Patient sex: F
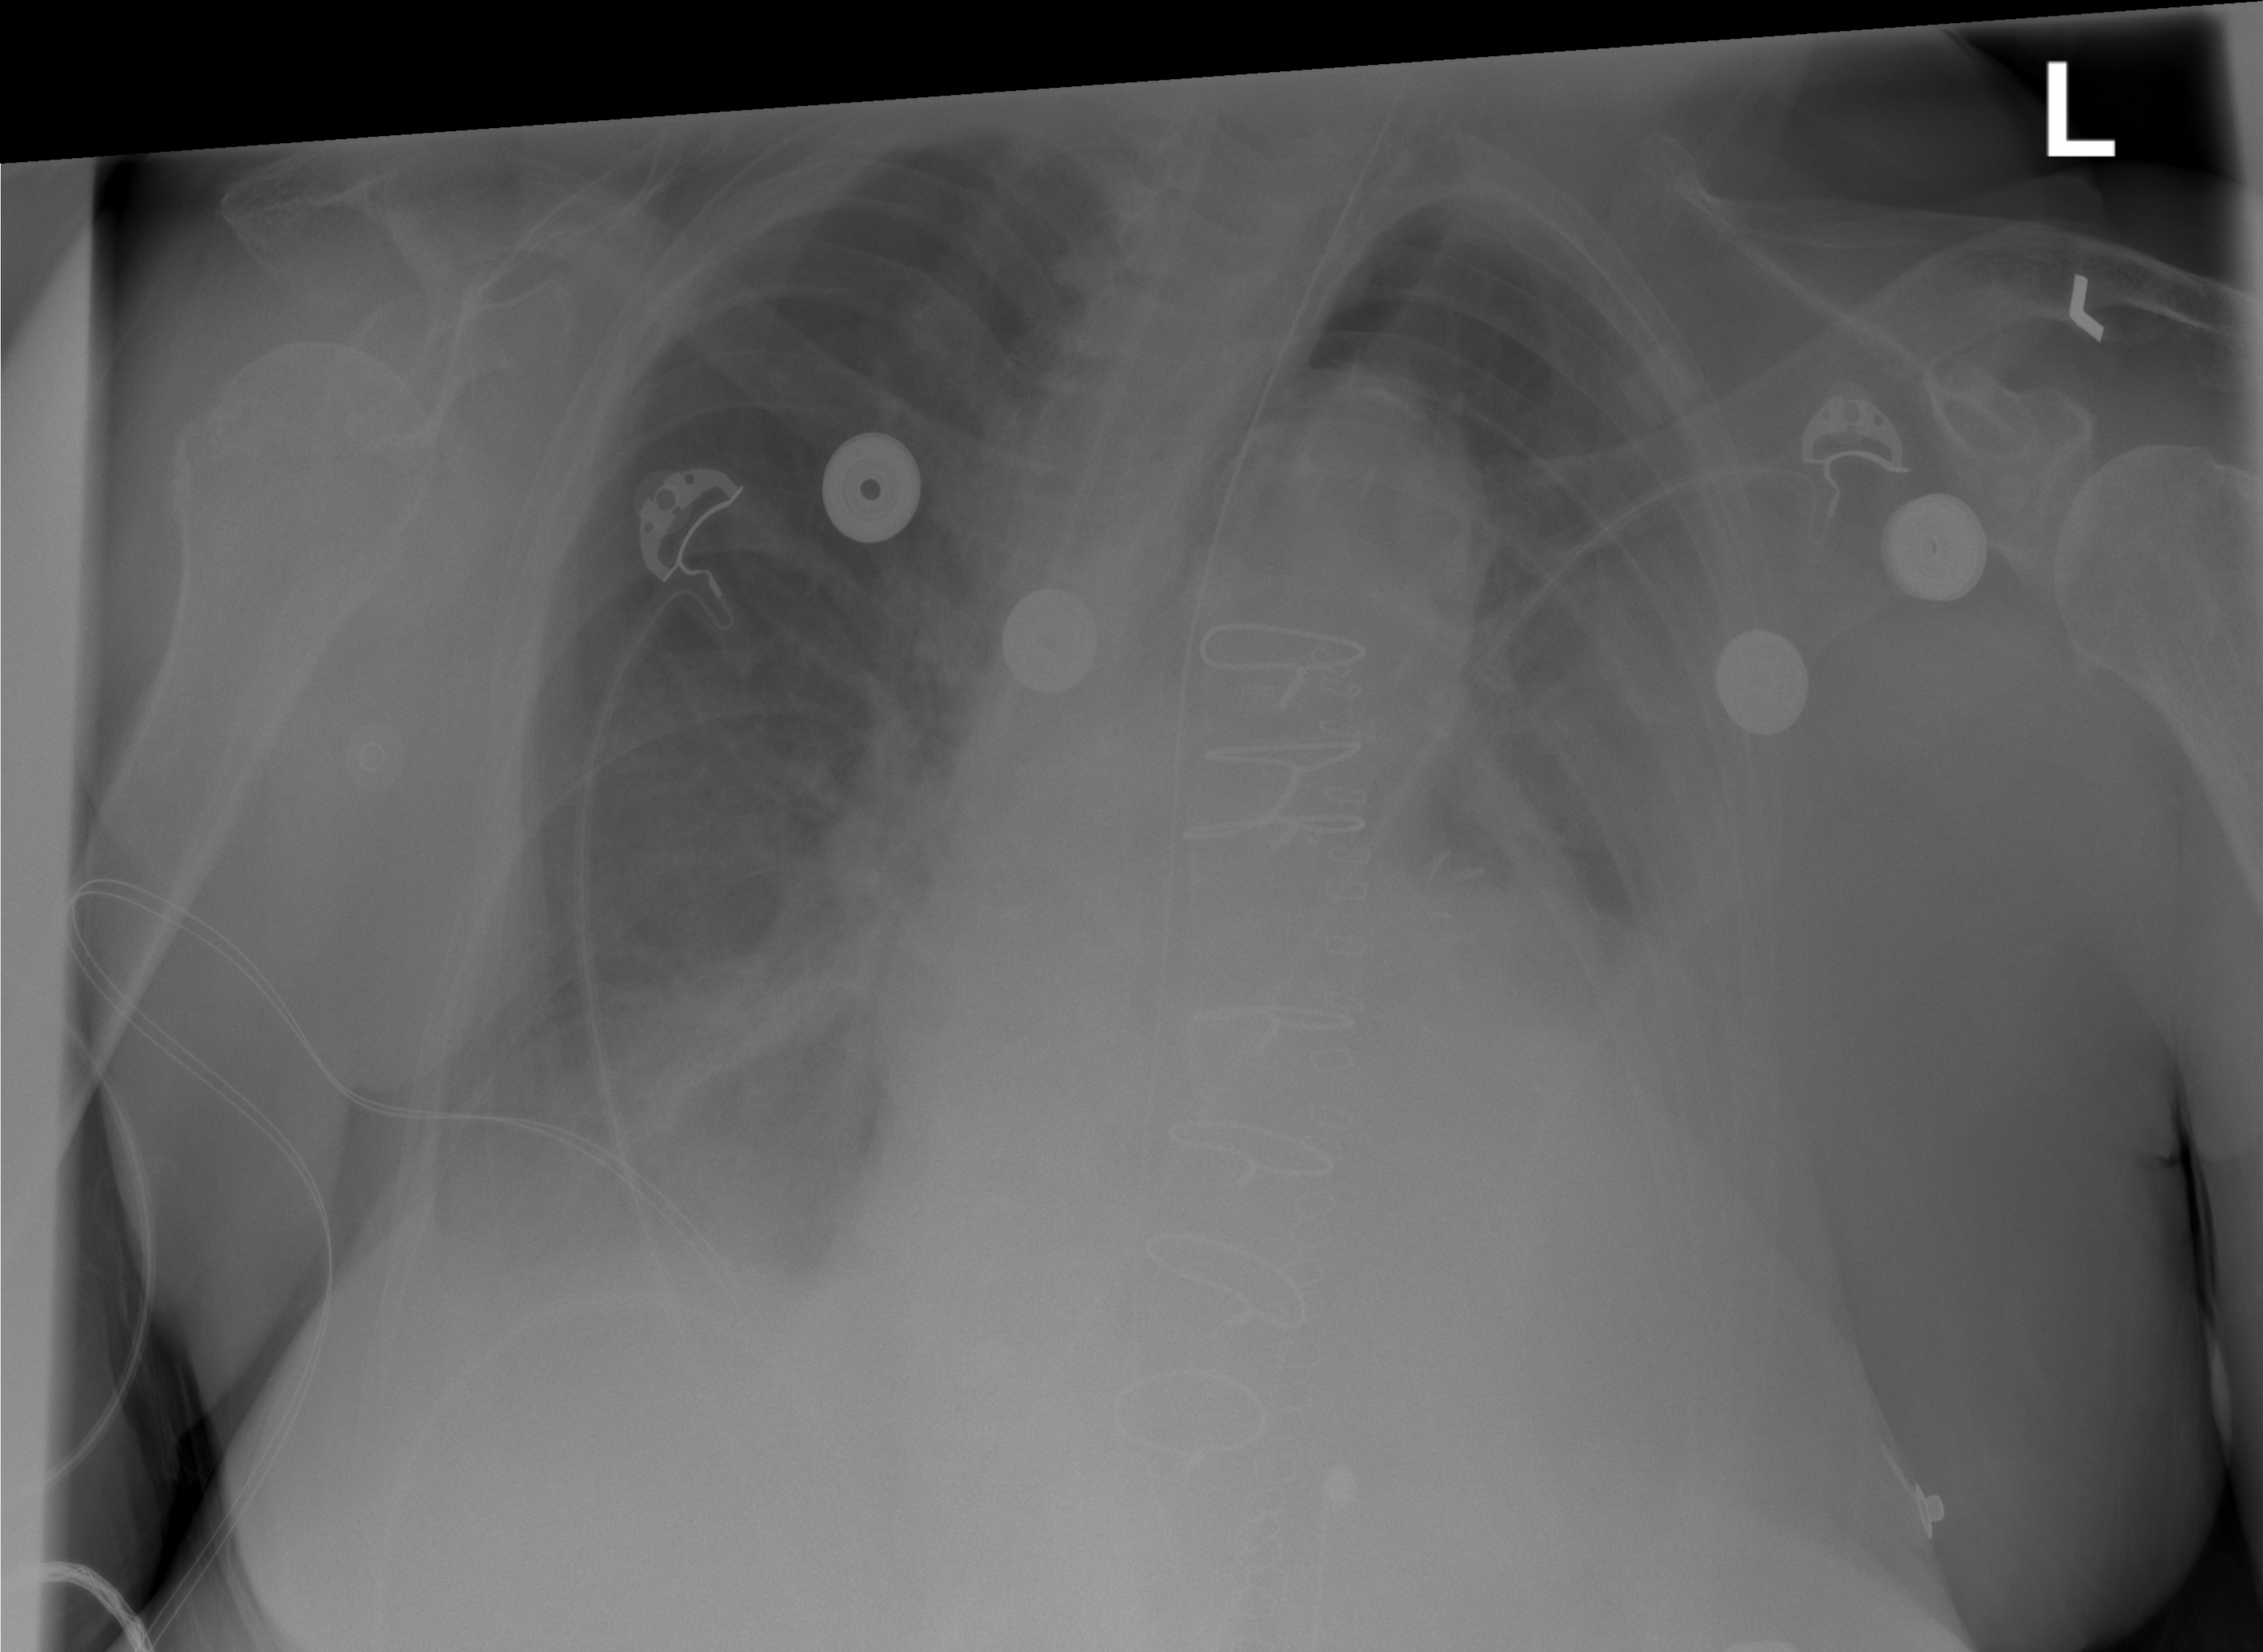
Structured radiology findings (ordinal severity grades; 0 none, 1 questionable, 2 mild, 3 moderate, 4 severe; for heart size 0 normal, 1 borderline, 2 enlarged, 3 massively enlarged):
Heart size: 2
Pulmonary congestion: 2
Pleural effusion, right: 2
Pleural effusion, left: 3
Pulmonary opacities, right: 0
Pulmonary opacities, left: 0
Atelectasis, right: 2
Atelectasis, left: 2